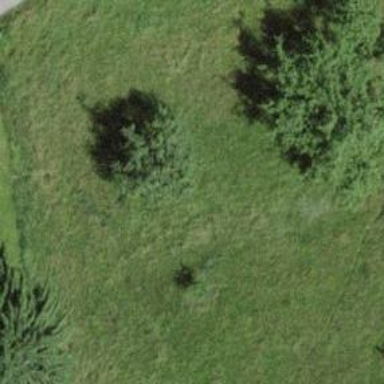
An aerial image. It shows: Single tag "natural: tree."